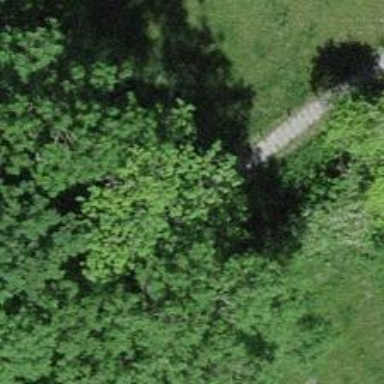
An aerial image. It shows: Unpaved steps.